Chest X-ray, PA view. Patient: 54 years old, sex M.
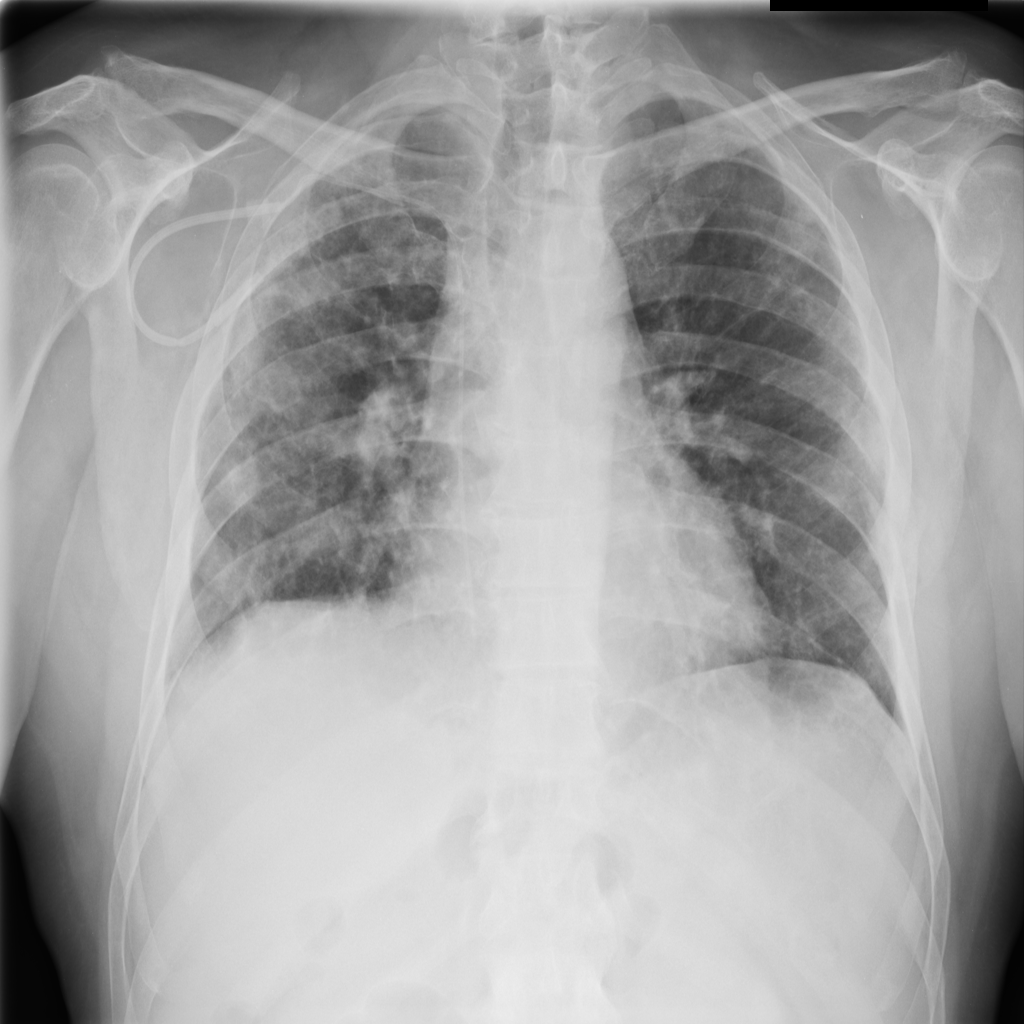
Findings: No Finding